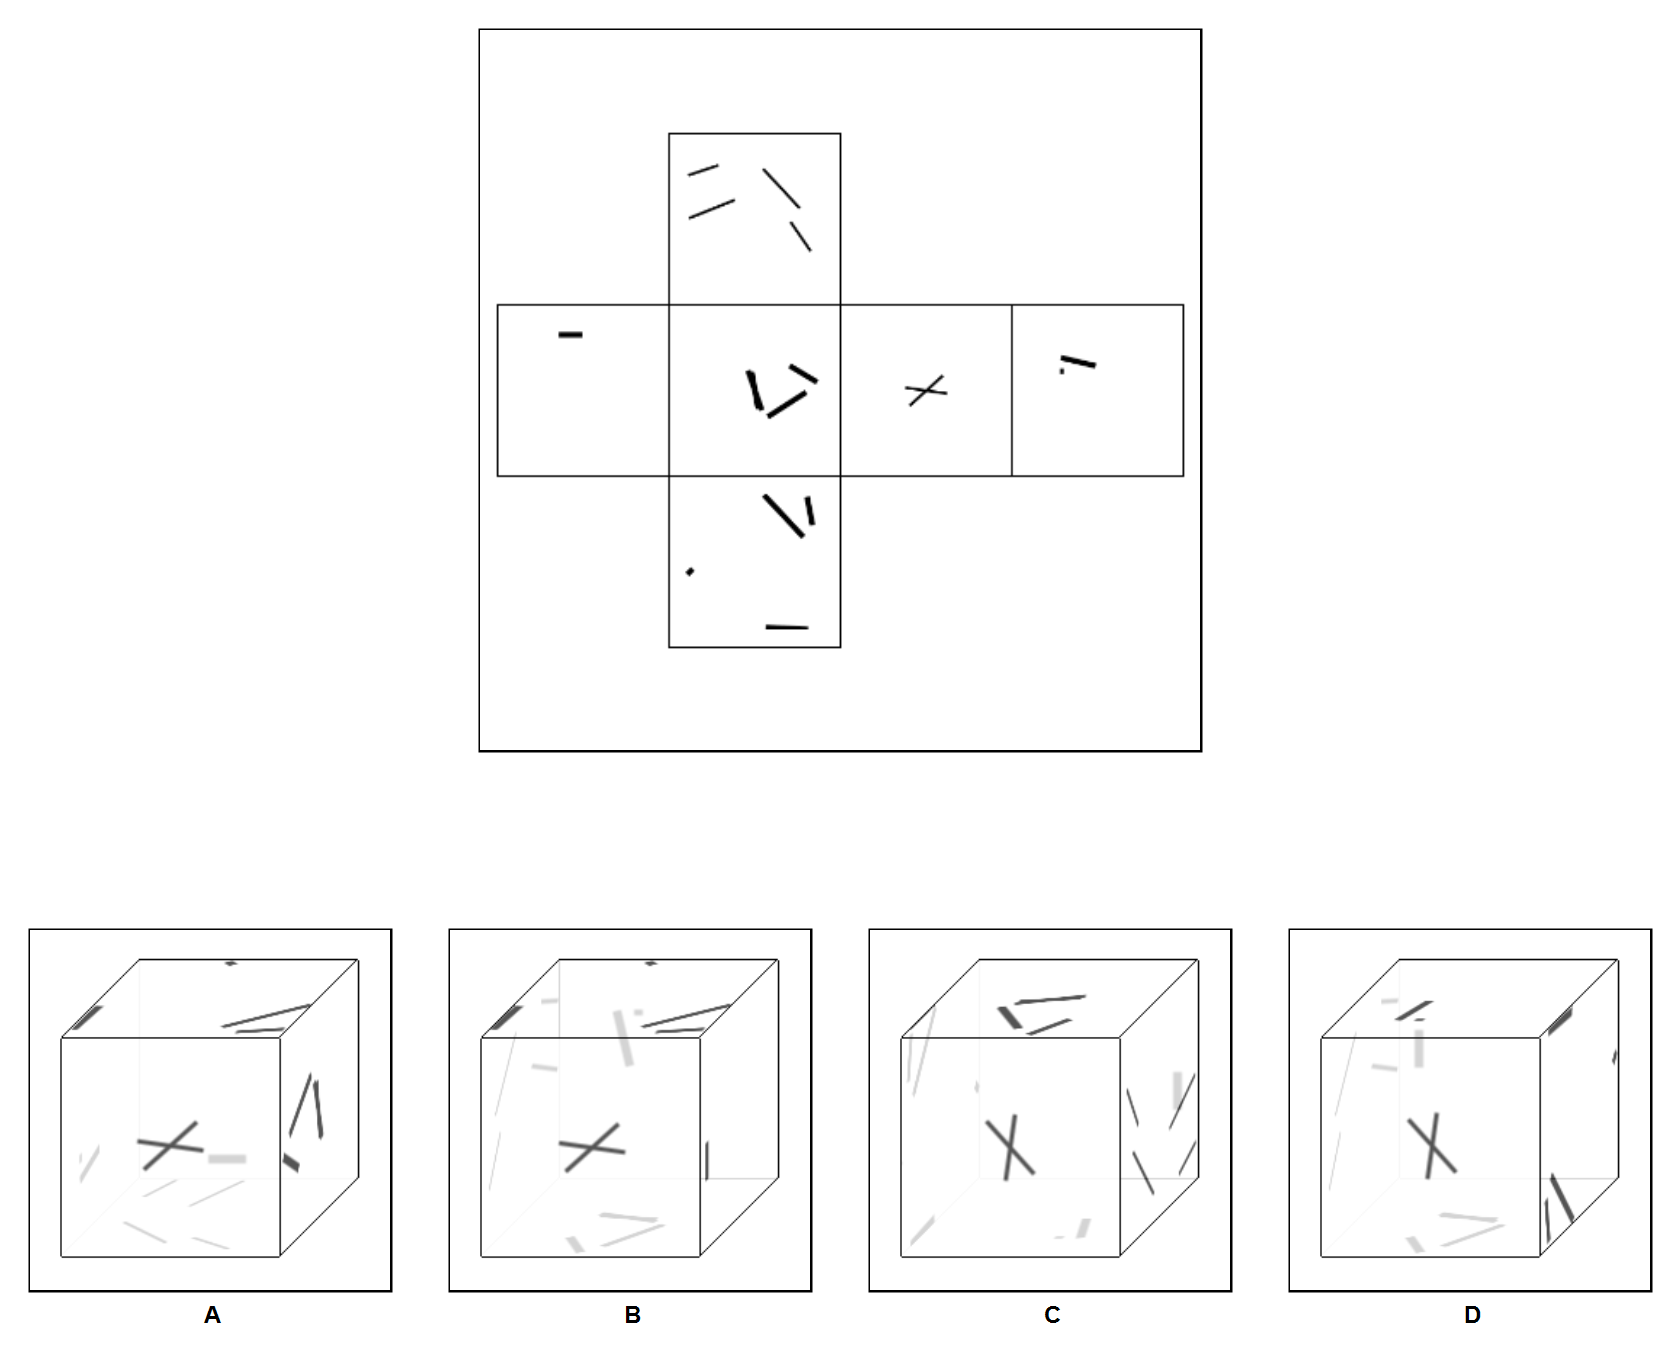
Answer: B